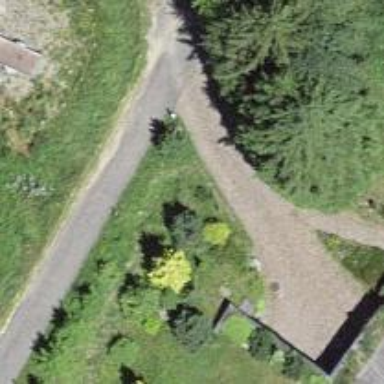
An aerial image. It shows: Driveway leading to service road.